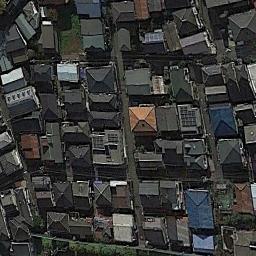
Label: residential